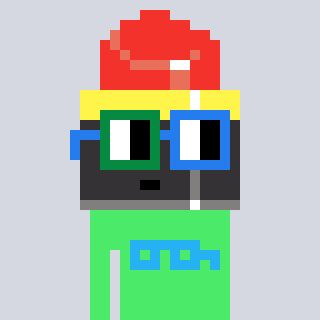
a pixel art character with square green and blue glasses, a lipstick-shaped head and a teal-colored body on a cool background